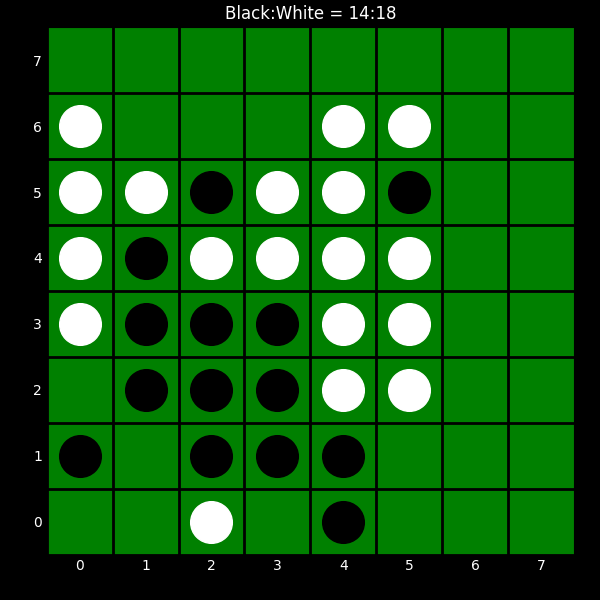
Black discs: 14
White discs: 18